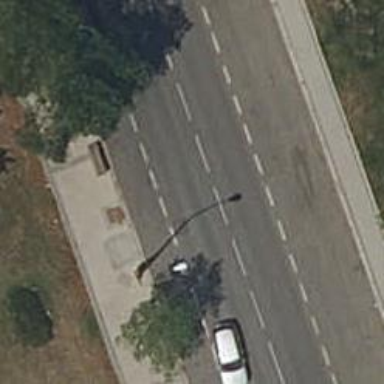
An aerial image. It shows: Uncontrolled zebra crossing.